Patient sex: F
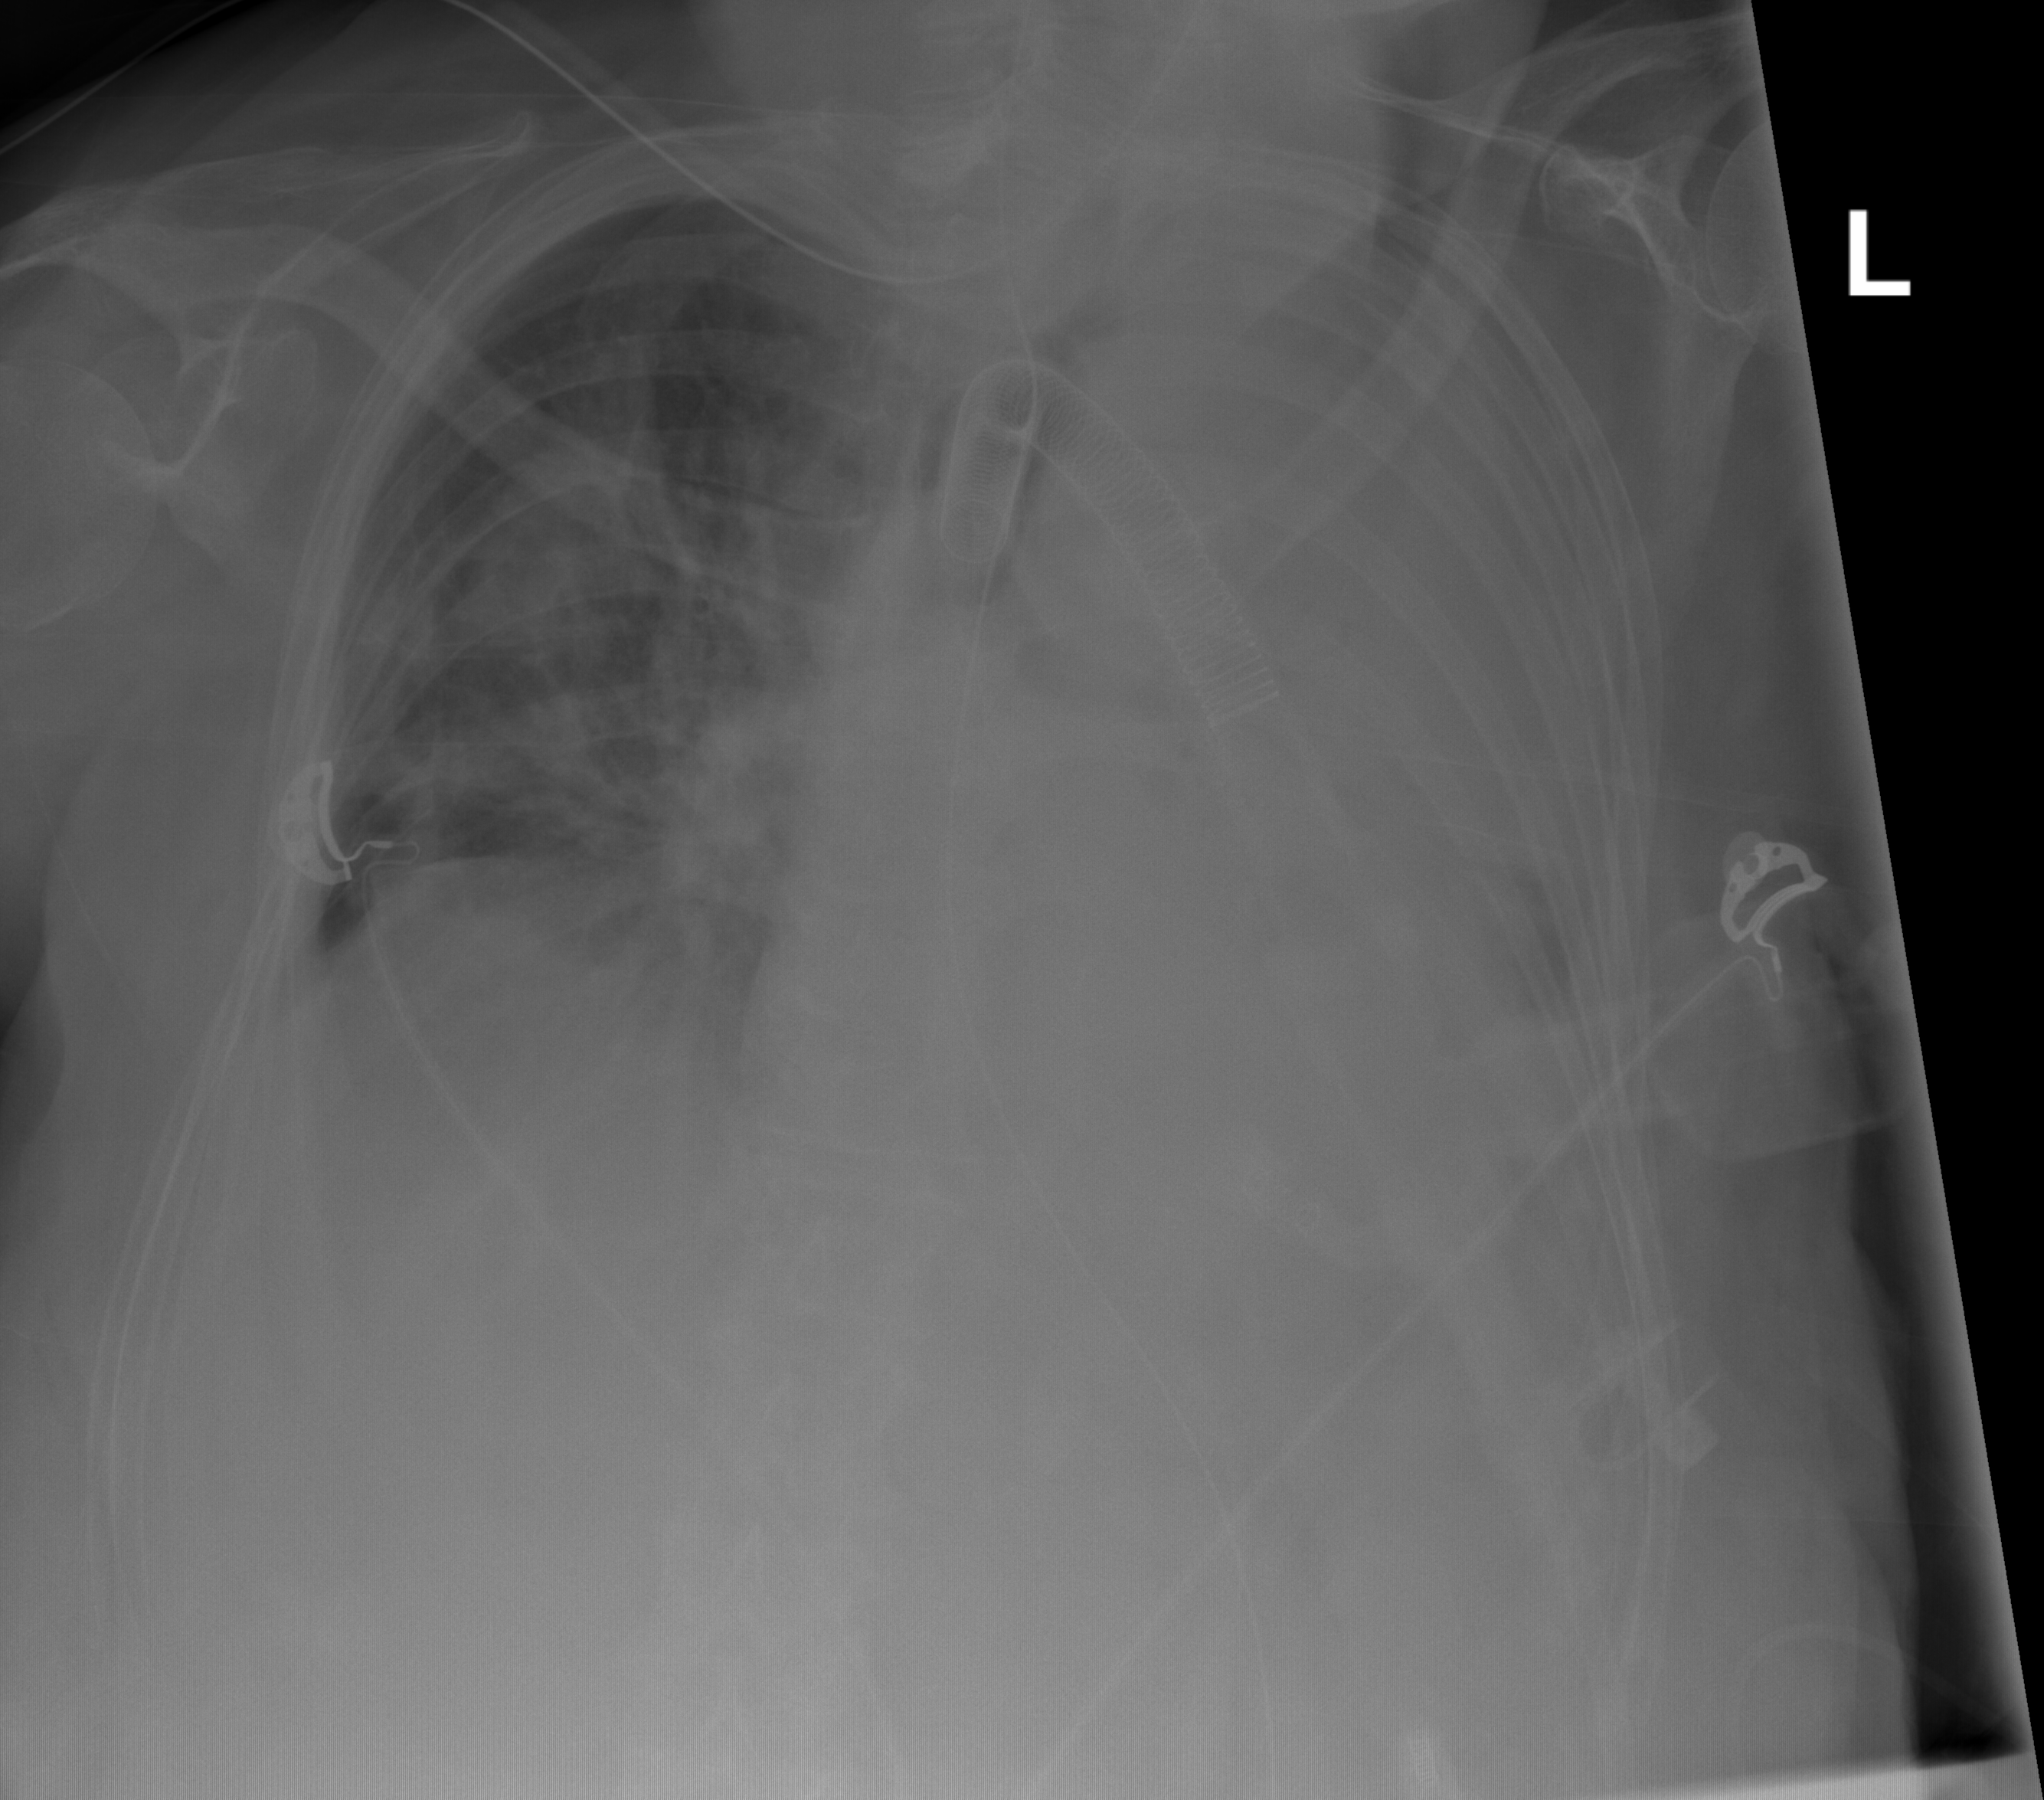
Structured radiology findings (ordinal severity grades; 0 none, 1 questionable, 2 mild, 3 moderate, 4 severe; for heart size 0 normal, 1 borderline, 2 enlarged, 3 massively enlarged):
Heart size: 2
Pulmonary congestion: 0
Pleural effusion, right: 2
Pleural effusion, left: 3
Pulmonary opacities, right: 2
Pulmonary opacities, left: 0
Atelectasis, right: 2
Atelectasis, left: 4